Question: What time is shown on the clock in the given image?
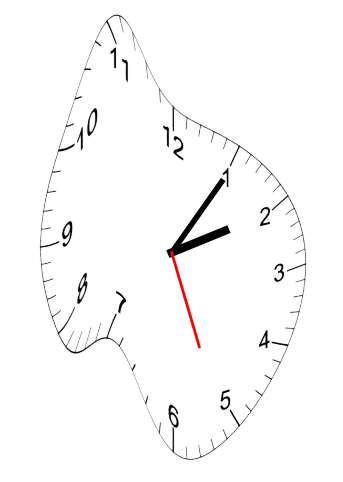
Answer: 02:05:26